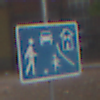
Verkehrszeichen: BeginnVerkehrsberuhigterBereich
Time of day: MorningAfternoon
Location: Outdoor (Urban)
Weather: Overcast
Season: NotSpecified
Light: Natural